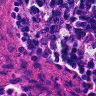
Metastatic tissue present: no